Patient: sex M, age 45
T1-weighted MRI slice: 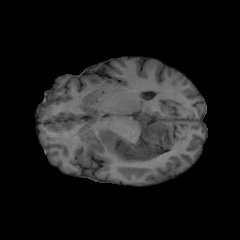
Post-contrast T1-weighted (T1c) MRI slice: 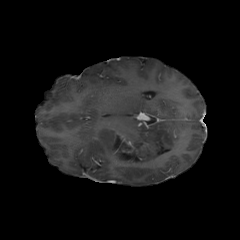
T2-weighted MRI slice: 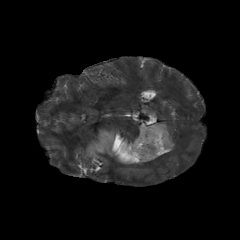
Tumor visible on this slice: yes
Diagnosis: Astrocytoma, IDH-mutant
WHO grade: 2